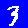
Digit: 3